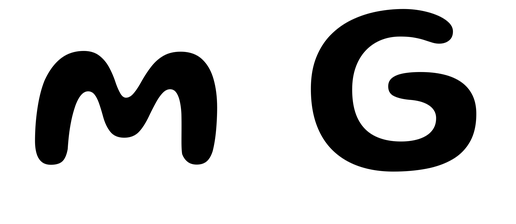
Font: Gluten_Medium